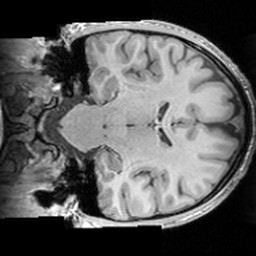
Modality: T1w
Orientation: coronal
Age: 26
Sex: male
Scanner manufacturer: siemens
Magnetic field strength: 3 T
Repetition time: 1.63 s
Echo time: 0.00311 s